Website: lowes
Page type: billing-address
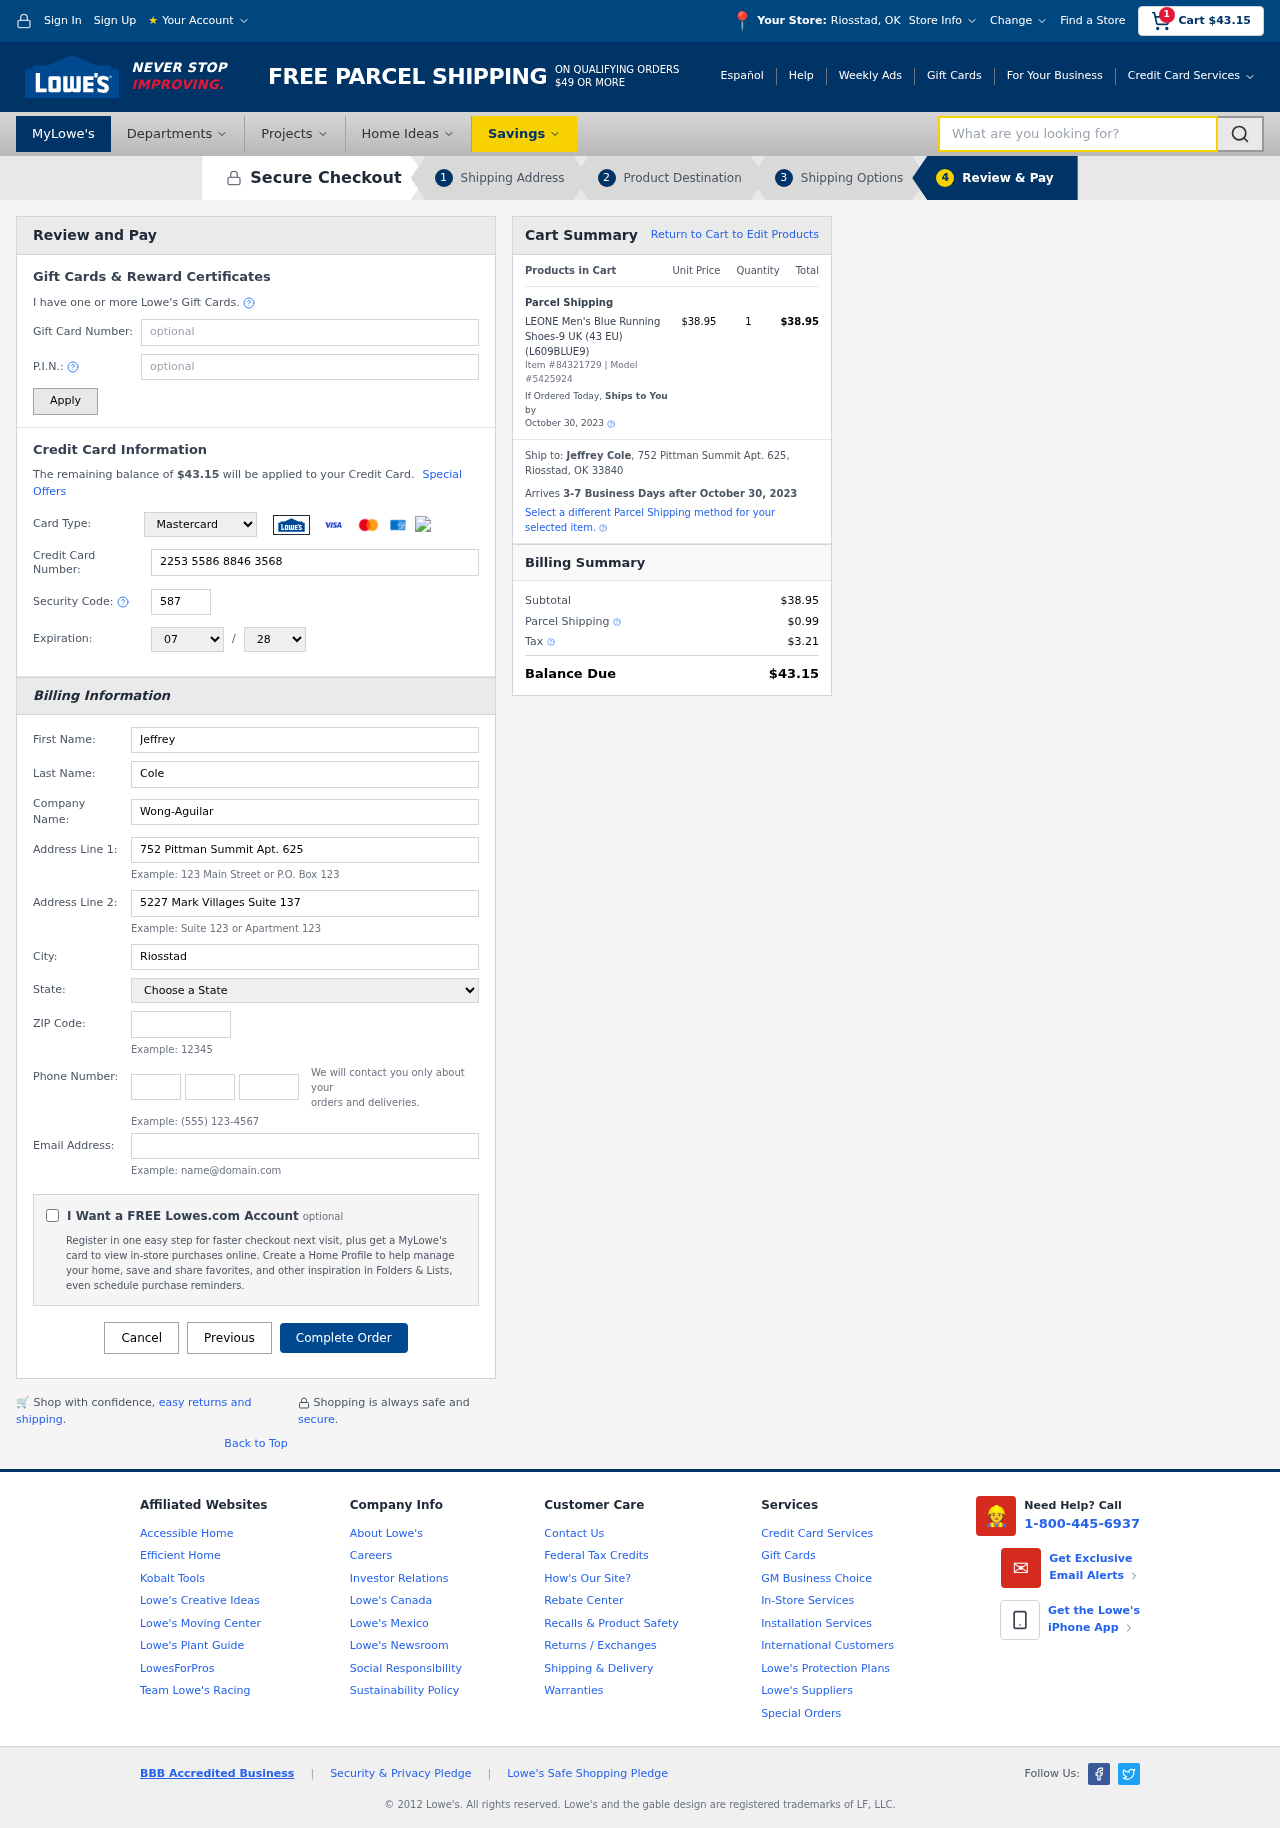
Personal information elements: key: PII_CARD_CVV
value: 587
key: PII_CARD_EXPIRY_MONTH
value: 07
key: PII_CARD_EXPIRY_YEAR
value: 28
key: PII_CARD_NUMBER
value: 2253 5586 8846 3568
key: PII_CARD_TYPE
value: Mastercard
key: PII_CITY
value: Riosstad
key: PII_CITY_STATE
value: Riosstad, OK
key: PII_COMPANY
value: Wong-Aguilar
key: PII_EMAIL
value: jeffrey.cole@hotmail.com
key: PII_FIRSTNAME
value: Jeffrey
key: PII_FULLNAME
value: Jeffrey Cole
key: PII_LASTNAME
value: Cole
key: PII_PHONE_AREA
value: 339
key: PII_PHONE_PREFIX
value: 925
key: PII_PHONE_SUFFIX
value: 8556
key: PII_POSTCODE
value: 33840
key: PII_STATE
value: Oklahoma
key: PII_STREET
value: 752 Pittman Summit Apt. 625
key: PII_STREET2
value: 5227 Mark Villages Suite 137
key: PII_CITY_STATE_ZIP
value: Riosstad, OK 33840
Product elements: key: PRODUCT1_NAME
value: LEONE Men's Blue Running Shoes-9 UK (43 EU) (L609BLUE9)
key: PRODUCT1_PRICE
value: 38.95
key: PRODUCT1_QUANTITY
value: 1
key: PRODUCT_ITEM_NUMBER
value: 84321729
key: PRODUCT_MODEL_NUMBER
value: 5425924
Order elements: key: ORDER_SUBTOTAL
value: $43.15
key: ORDER_TOTAL
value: $43.15
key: ORDER_SHIPPING_DATE
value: October 30, 2023
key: ORDER_SUBTOTAL
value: $38.95
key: ORDER_DELIVERY_DATE
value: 3-7 Business Days after October 30, 2023
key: ORDER_SHIPPING_DATE2
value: October 30, 2023
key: ORDER_SUBTOTAL2
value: $38.95
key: ORDER_SHIPPING_COST
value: $0.99
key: ORDER_TAX
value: $3.21
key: ORDER_TOTAL2
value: $43.15
Search elements: key: HEADER_SEARCH
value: What are you looking for?